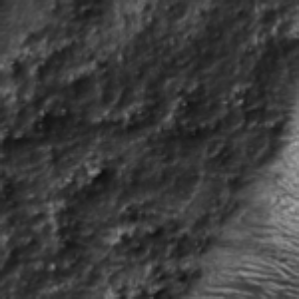
Label: frost